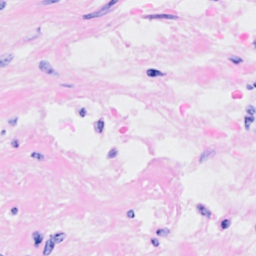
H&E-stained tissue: Breast